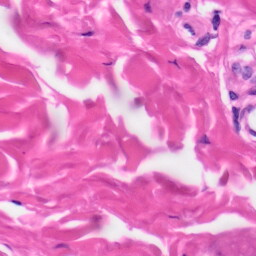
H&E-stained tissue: Skin